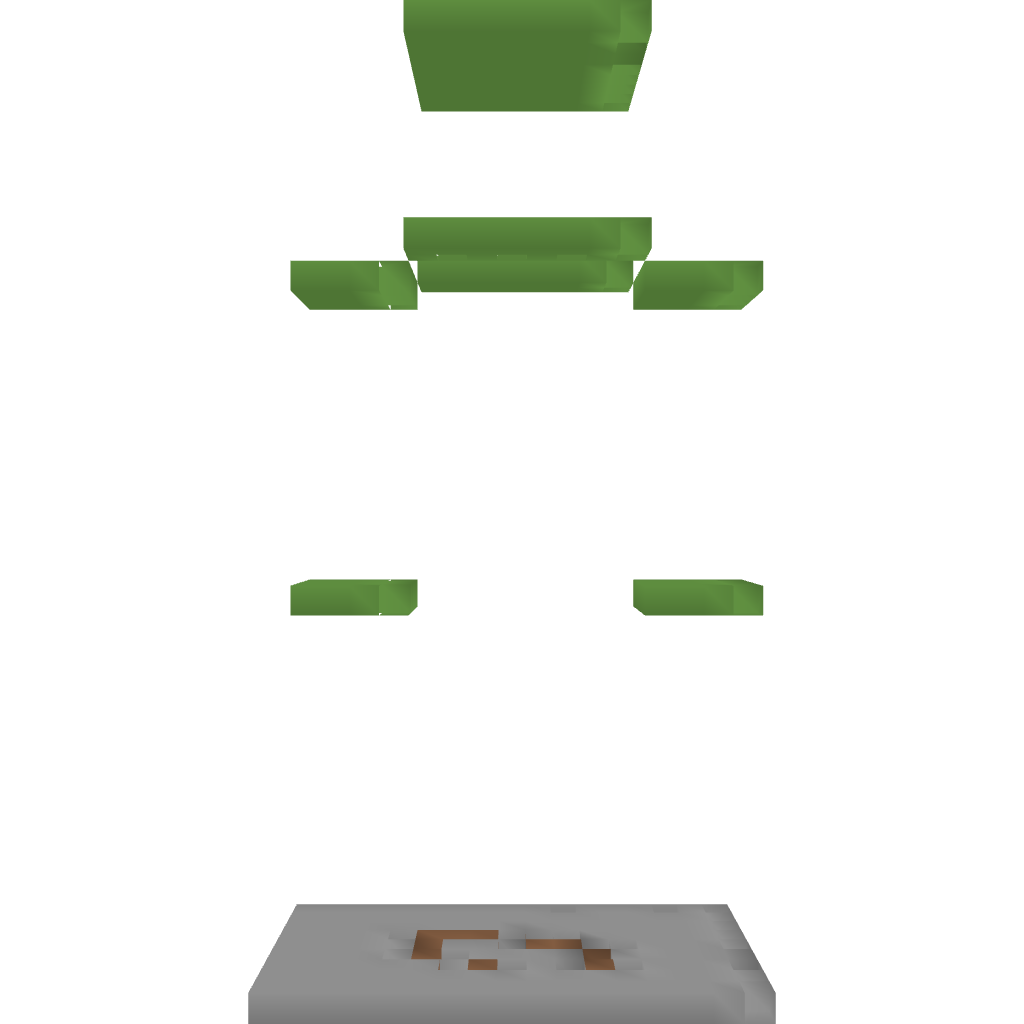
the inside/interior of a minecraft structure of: TNTskin